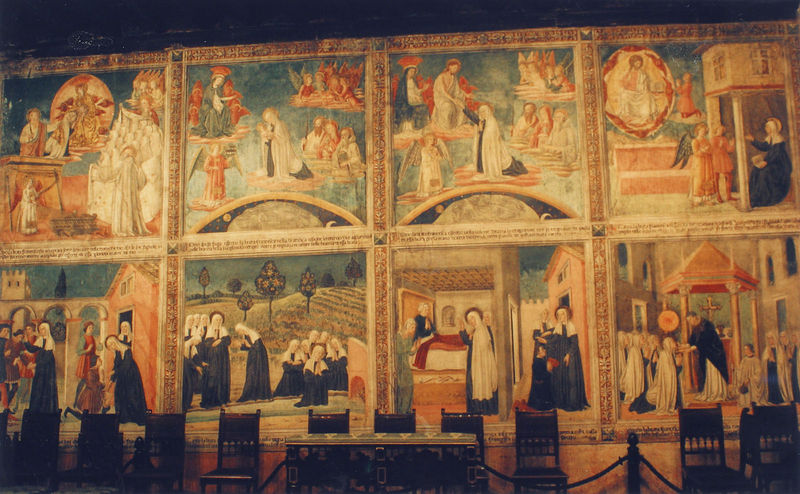
Titel: Fresken zum Leben der Hl. Francesca Romana
Künstler: Umkreis Antoniazzo Romano
Standort: Tor de’ Specchi, Via del Teatro di Marcello, Monastero Oblate di S. Francesca Romana (EU - I - Latium)
Schlagwörter: baum, blau, gemälde, himmel, bäume, grün, frau, schwarz, stühle, haus, rot, malerei, wand, häuser, brücke, kirche, sonne, geistlicher, gewand, gold, engel, bogen, acker, saal, gestühl, bett, kordel, mond, sterne, nonne, gebet, rom, quadrate, portal, heiligenschein, fresken, religiös, erscheinung, sammlung, heilige, fresko, maria, madonna, bote, absperrung, purpur, einteilung, ikonographie, mandorla, nonnen, bildfolge, giotto, ratsaal, padva, bilderreigen